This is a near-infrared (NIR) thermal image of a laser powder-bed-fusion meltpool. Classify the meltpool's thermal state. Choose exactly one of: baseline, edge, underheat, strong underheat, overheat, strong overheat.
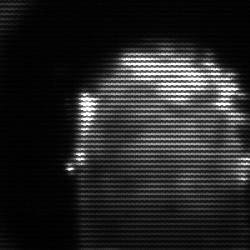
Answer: baseline